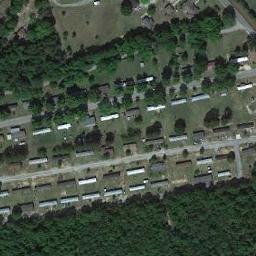
Label: residential